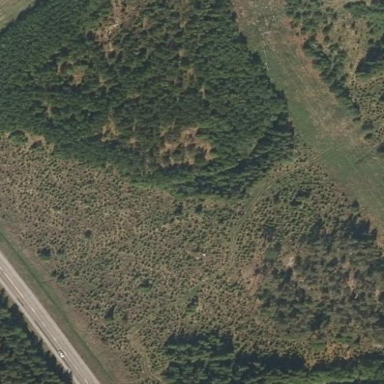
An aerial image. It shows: Mixed leaf woodland.